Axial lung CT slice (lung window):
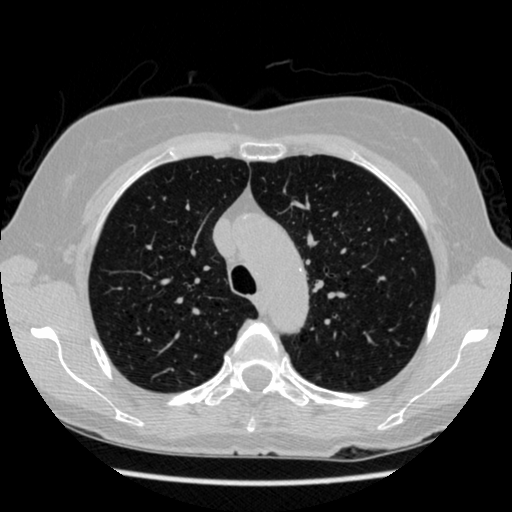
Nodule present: no